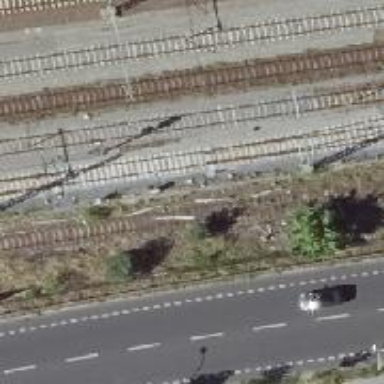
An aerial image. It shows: Railway signal.